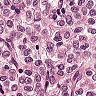
Metastatic tissue present: yes